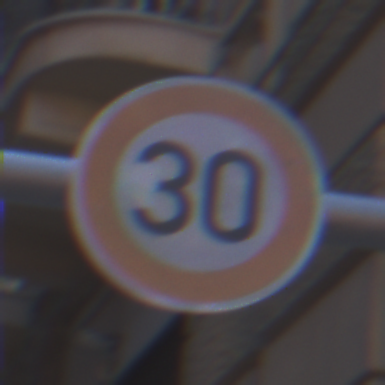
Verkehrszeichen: Geschwindigkeit30
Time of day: MorningAfternoon
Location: Outdoor (Urban)
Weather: PartlyCloudy
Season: NotSpecified
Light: Natural